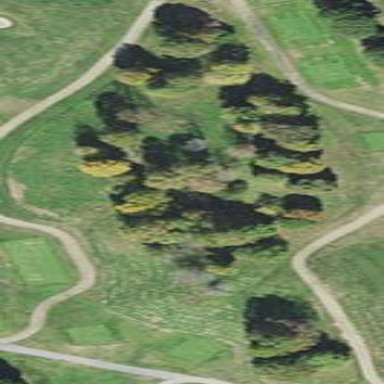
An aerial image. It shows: Rough area on grassy golf course.